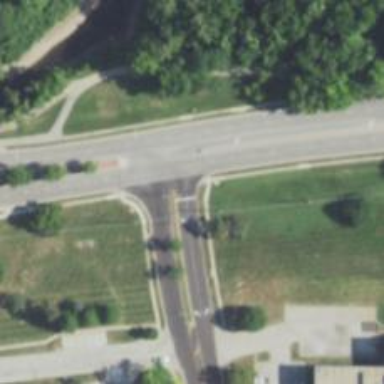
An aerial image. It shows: Solid stop line on the road marking.